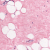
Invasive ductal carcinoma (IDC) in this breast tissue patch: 0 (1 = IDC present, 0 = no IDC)